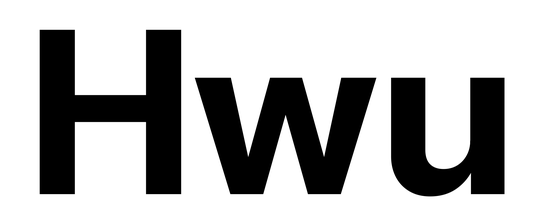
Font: InstrumentSans_Bold